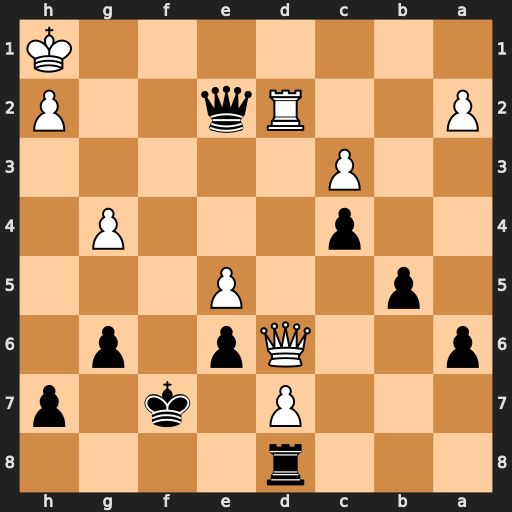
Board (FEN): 3r4/3P1k1p/p2Qp1p1/1p2P3/2p3P1/2P5/P2Rq2P/7K
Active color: b
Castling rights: -
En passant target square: -
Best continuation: Qf1#